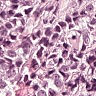
Metastatic tissue present: yes